Field crop: maize
Growth stage: 2
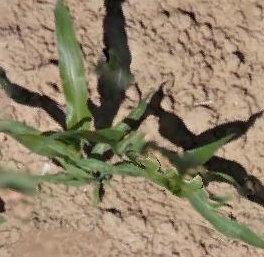
Species: maize